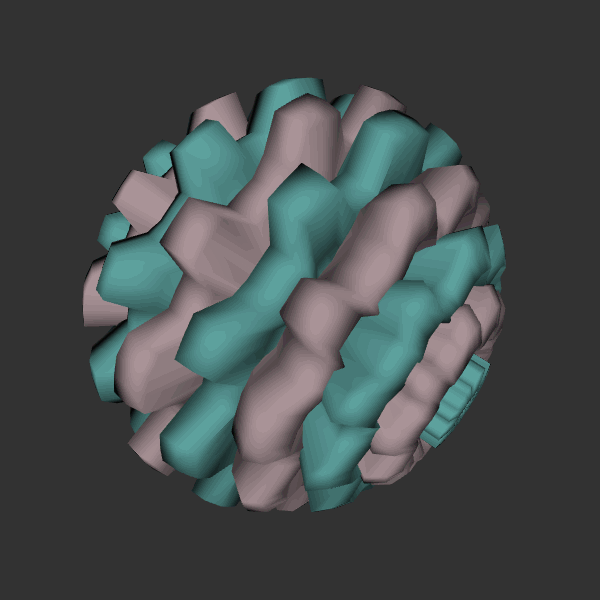
Background: dark